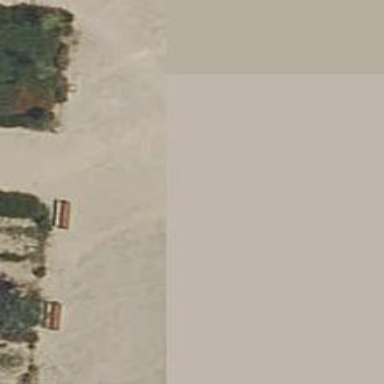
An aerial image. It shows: Footway covered with sand.